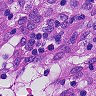
Metastatic tissue present: no